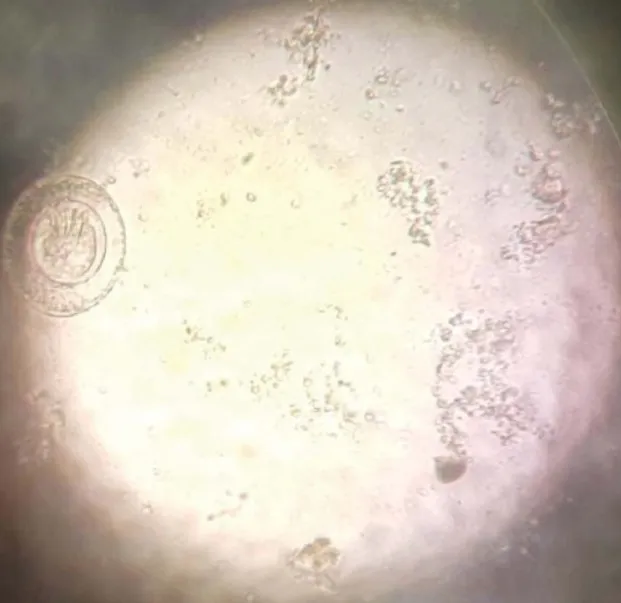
Image of the parasite identified as Hymenolepis nana. This picture was taken using a mobile phone facing the eyepiece whilst the object remains focused on the microscope stage with x 40 objective. Eggs were 30-50 pm and egg morphology was confirmed as representative of H. nana eggs based on CDC guidelines (https://www. cdc. gov/dpdx/hymenolepiasis/index. html).
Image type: medical_photograph (skin_photograph)